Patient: sex M, age 68
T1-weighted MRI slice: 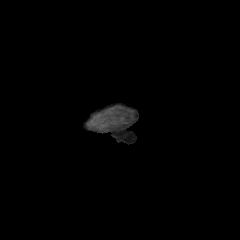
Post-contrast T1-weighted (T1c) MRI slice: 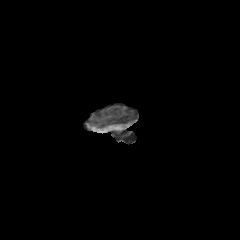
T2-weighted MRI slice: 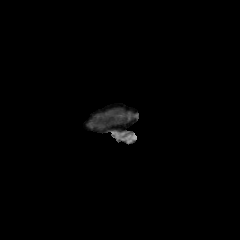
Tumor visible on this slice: no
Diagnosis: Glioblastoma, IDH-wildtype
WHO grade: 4